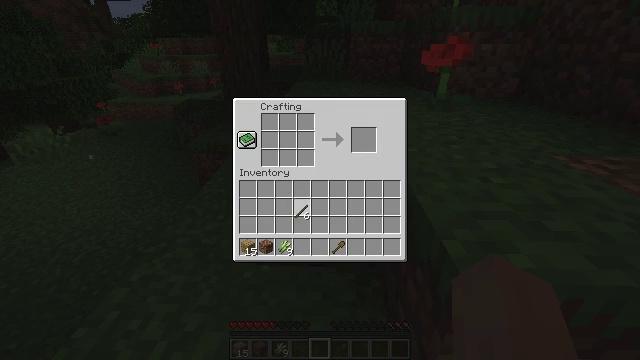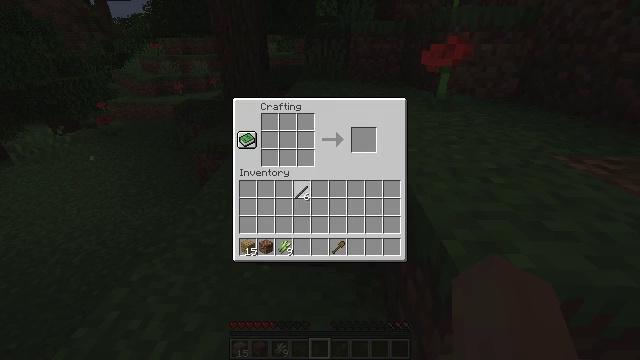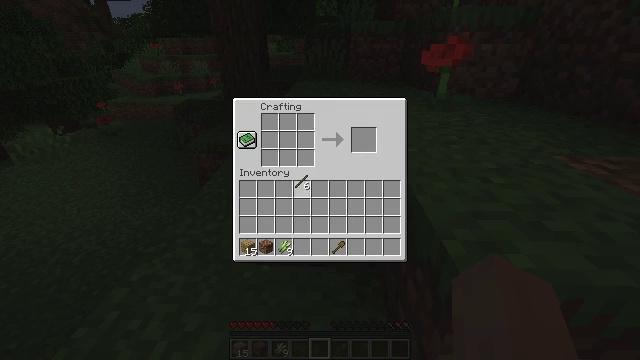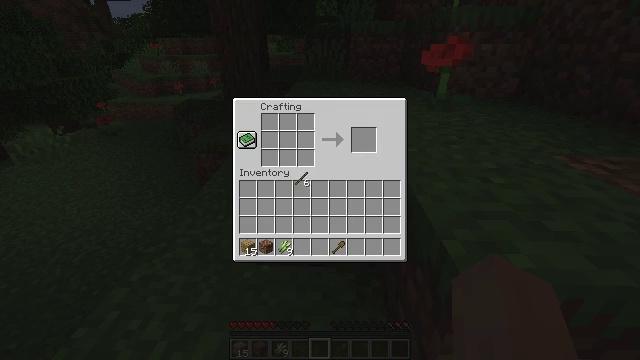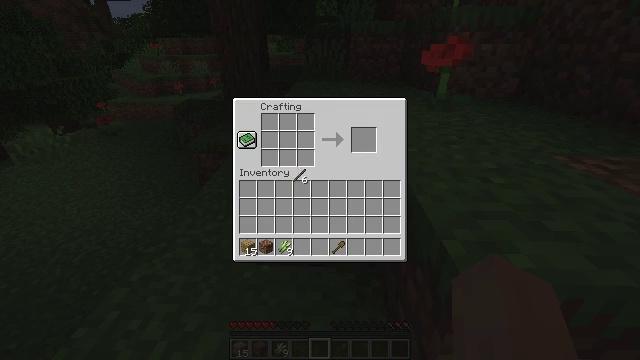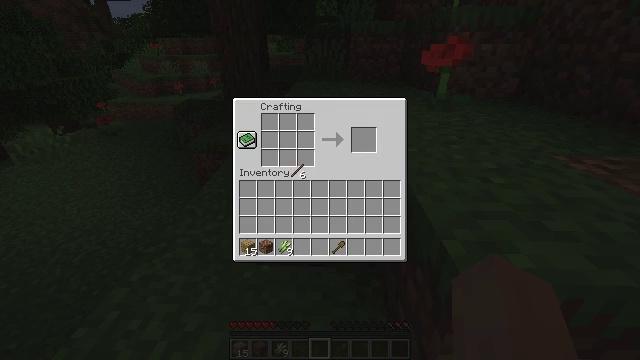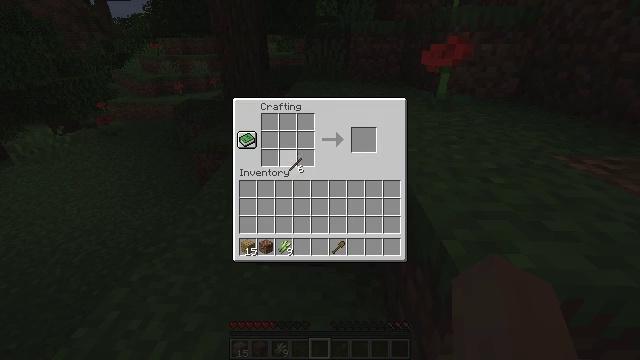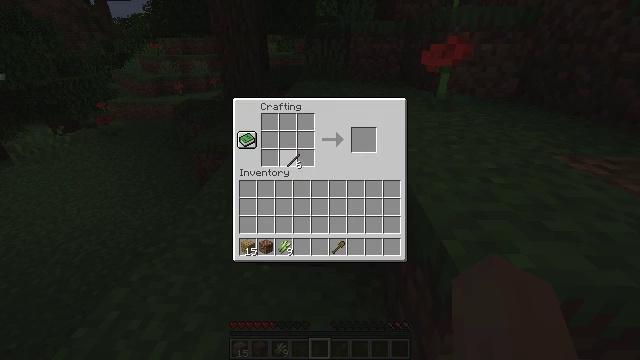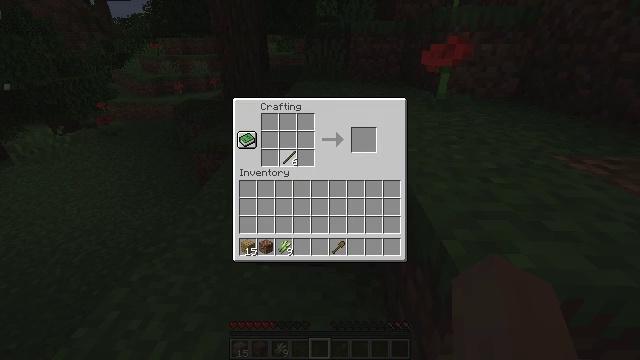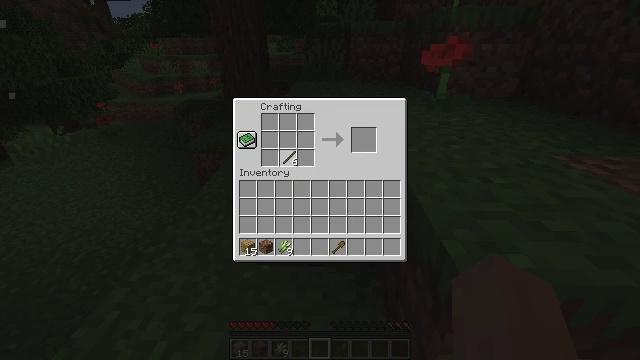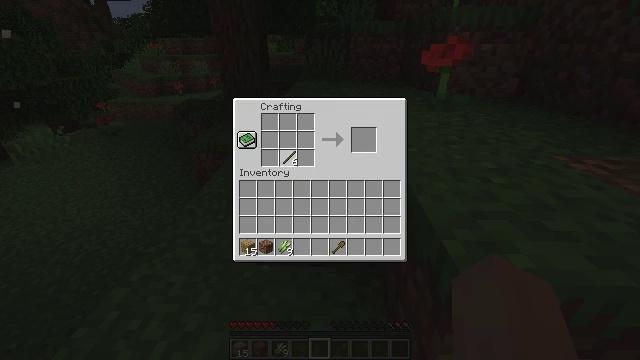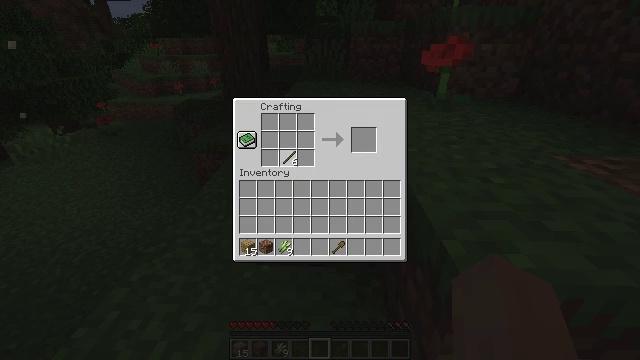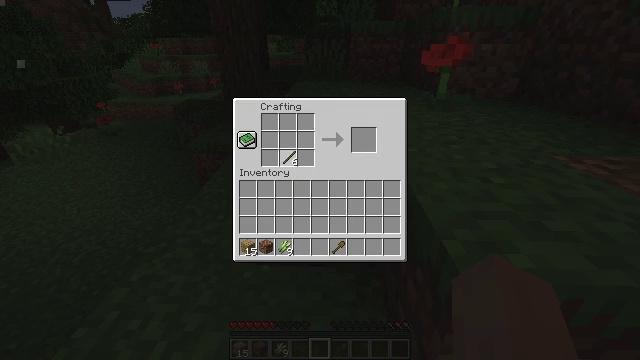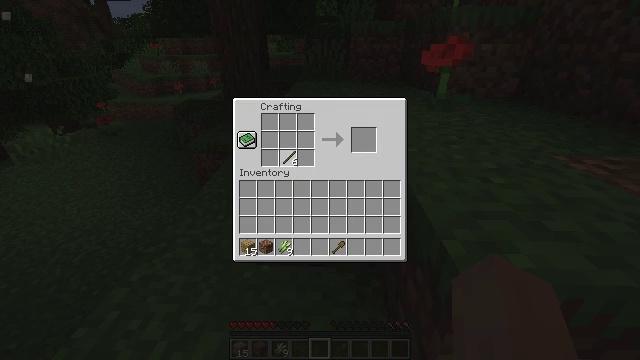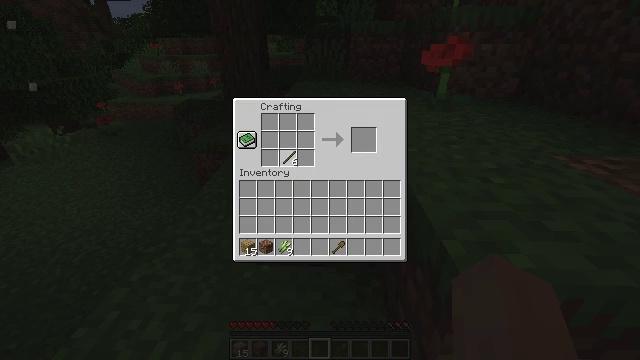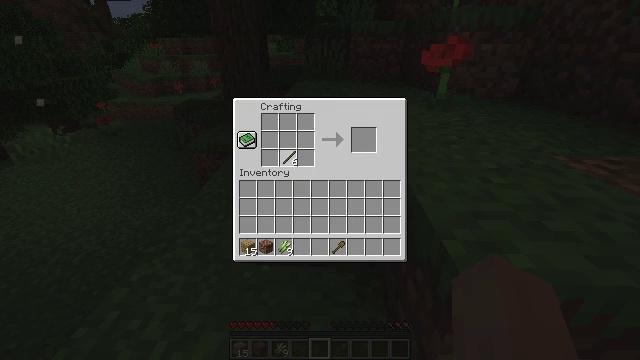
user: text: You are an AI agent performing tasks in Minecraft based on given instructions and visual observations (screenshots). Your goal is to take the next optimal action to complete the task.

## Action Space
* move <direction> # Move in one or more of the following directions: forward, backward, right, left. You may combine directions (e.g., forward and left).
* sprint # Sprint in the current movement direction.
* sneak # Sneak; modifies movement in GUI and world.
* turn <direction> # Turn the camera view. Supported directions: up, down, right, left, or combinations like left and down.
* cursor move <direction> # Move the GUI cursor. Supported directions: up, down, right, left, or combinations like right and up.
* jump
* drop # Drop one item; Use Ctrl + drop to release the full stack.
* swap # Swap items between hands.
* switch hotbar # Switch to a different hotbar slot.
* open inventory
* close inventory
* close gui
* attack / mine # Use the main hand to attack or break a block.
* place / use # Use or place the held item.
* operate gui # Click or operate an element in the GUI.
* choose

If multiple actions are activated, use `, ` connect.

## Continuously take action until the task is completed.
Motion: motion action
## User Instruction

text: Create a wooden sword in the crafting grid using wooden planks and stick.
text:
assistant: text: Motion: cursor move up
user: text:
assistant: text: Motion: cursor move up
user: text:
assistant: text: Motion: no_op
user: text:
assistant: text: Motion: no_op
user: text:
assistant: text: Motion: no_op
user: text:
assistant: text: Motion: no_op
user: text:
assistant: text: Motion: no_op
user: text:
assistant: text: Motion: no_op
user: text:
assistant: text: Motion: no_op
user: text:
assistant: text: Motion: no_op
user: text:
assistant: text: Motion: no_op
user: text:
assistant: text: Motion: no_op
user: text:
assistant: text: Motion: choose
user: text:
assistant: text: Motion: choose
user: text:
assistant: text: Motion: choose
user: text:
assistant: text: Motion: no_op
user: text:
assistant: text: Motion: no_op
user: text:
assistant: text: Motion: cursor move down
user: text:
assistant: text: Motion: no_op
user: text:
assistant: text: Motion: no_op
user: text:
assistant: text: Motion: no_op
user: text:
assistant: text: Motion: no_op
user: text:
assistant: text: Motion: no_op
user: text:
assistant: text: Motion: no_op
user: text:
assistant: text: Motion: cursor move down
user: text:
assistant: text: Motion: cursor move down
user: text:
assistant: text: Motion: cursor move down
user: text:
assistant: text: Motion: no_op
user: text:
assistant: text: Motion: no_op
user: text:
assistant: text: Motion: no_op